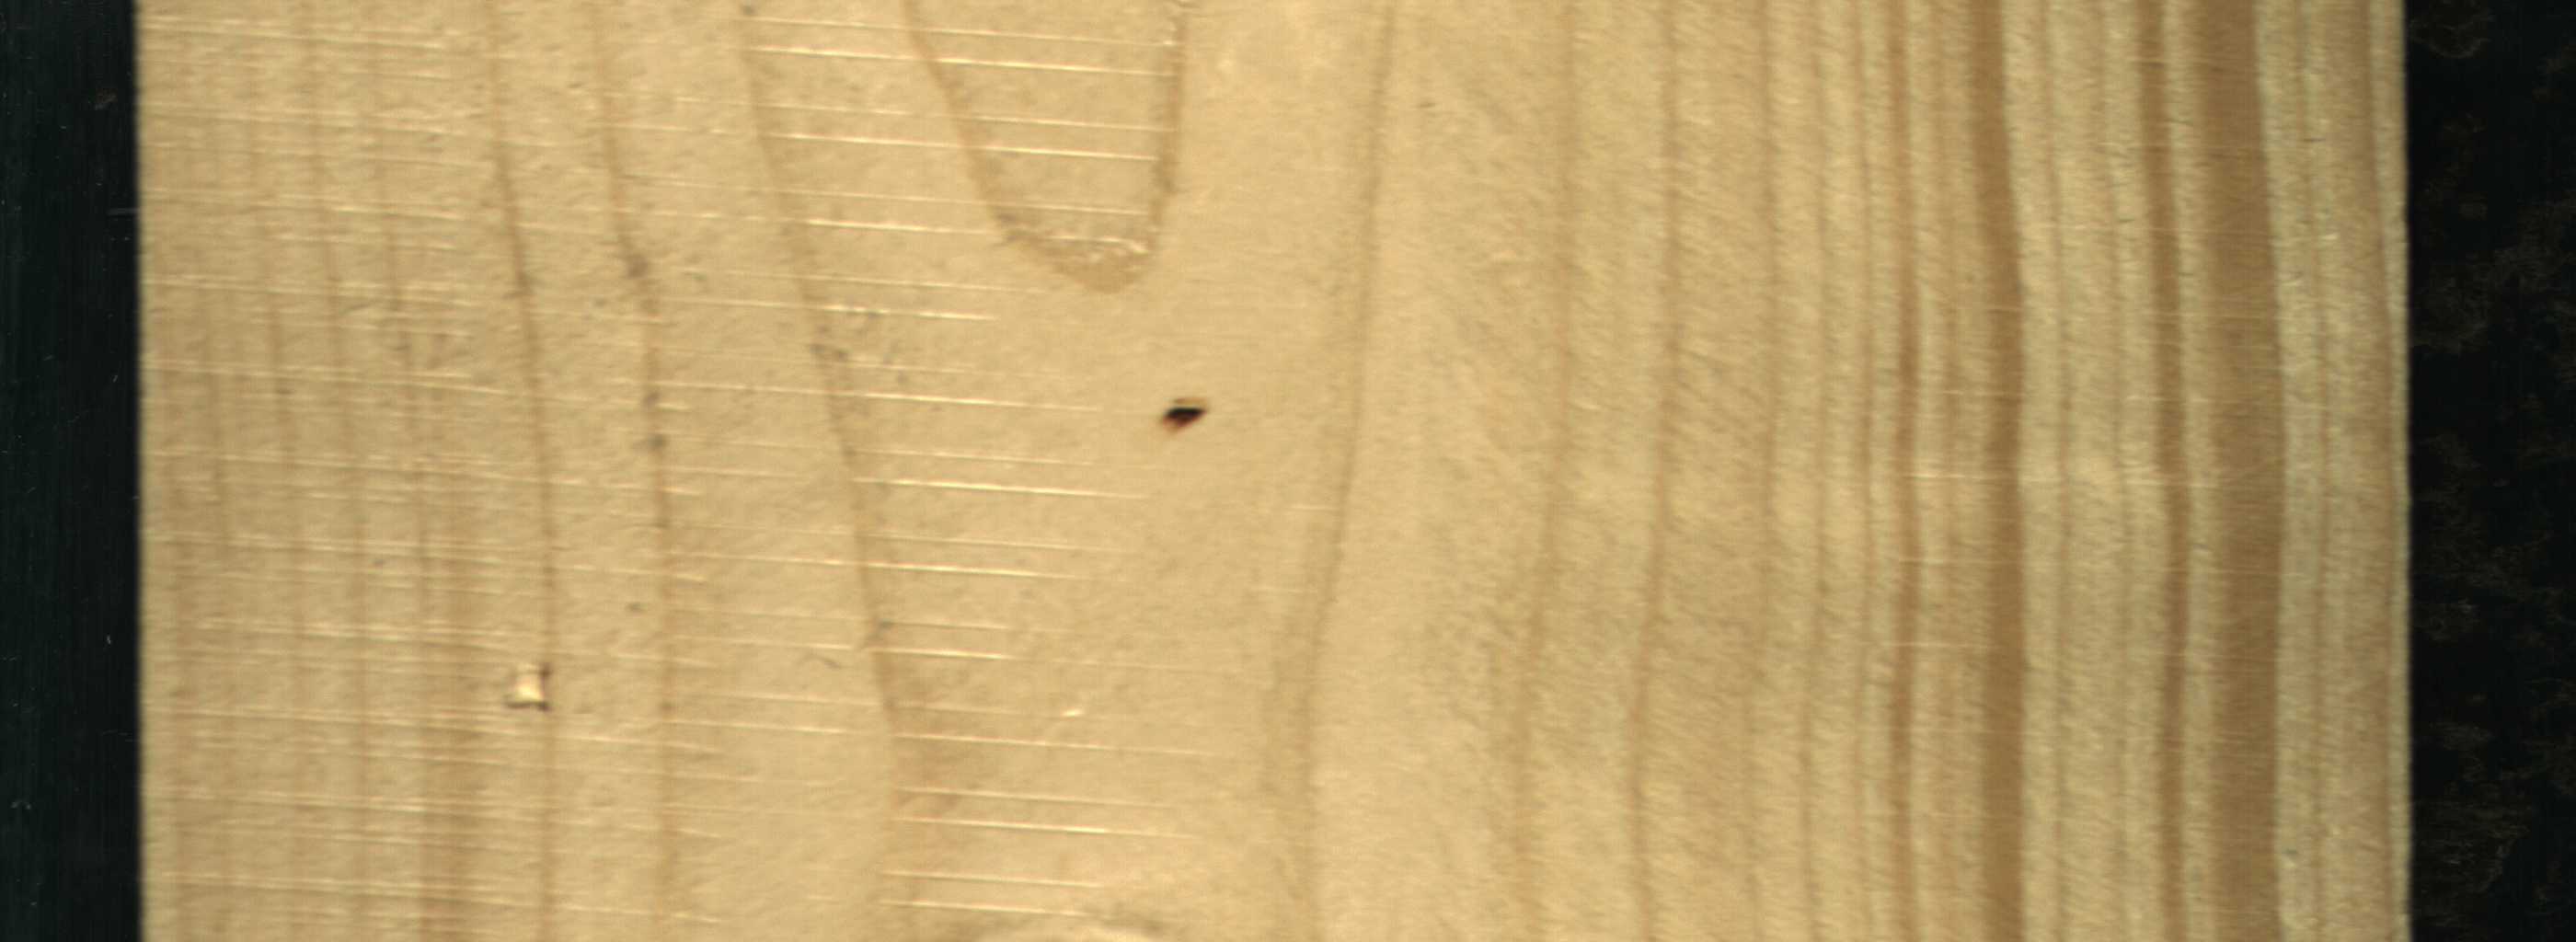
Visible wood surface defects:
Quartzity
Dead_Knot